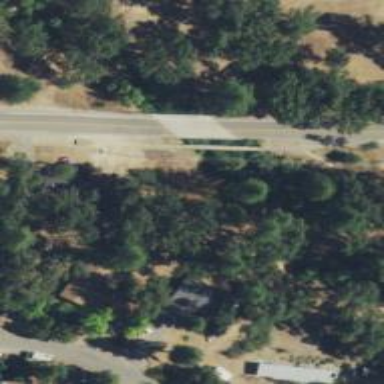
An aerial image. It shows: Path leading to bridge.